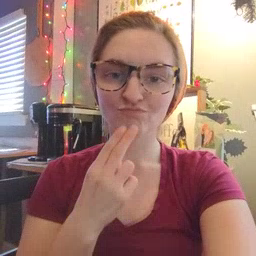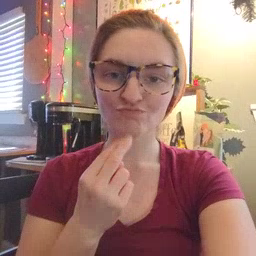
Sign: cute